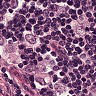
Metastatic tissue present: yes